Question: I have 14 worker roles and 6 of them are acting strange. Several of them say busy, stabizing role. Calling on role run. Is this a Microsoft issue or a coding problem?
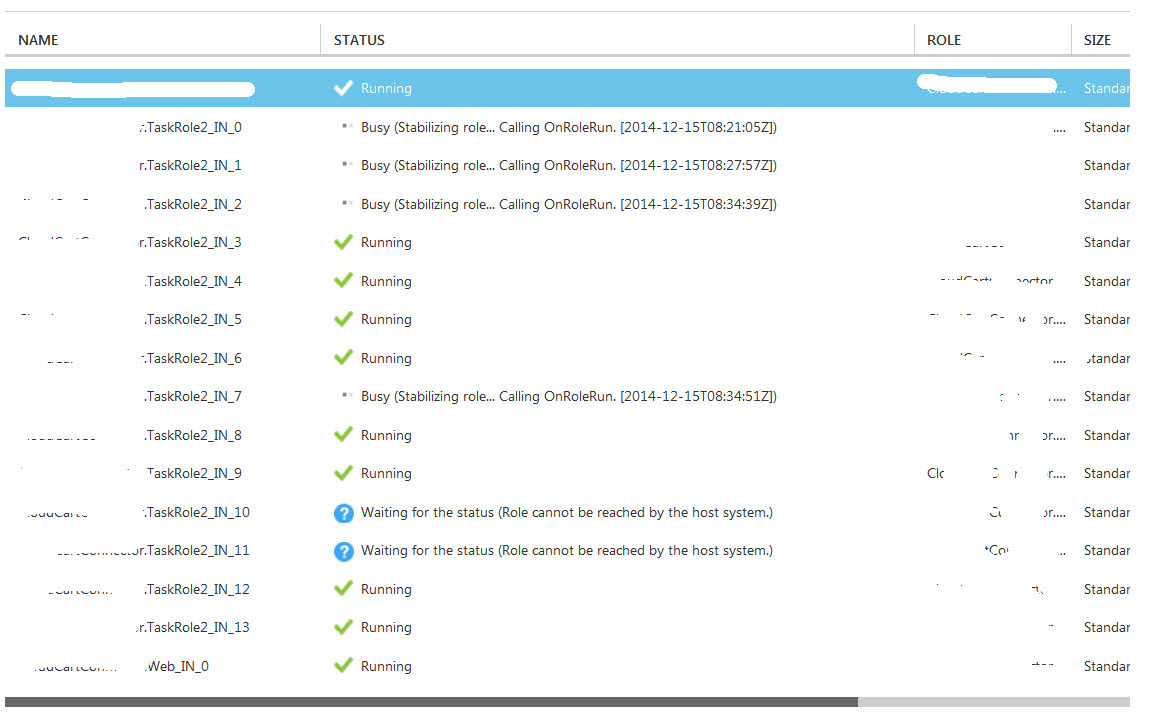
Answer: This is almost certainly a code issue, not an Azure issue. The role instances are Busy, which means they are not responding to the health probes from the host bootstrapper. I would recommend going through the troubleshooting series at <URL> which walks through all the logs and troubleshooting techniques you can use to diagnose this issue.